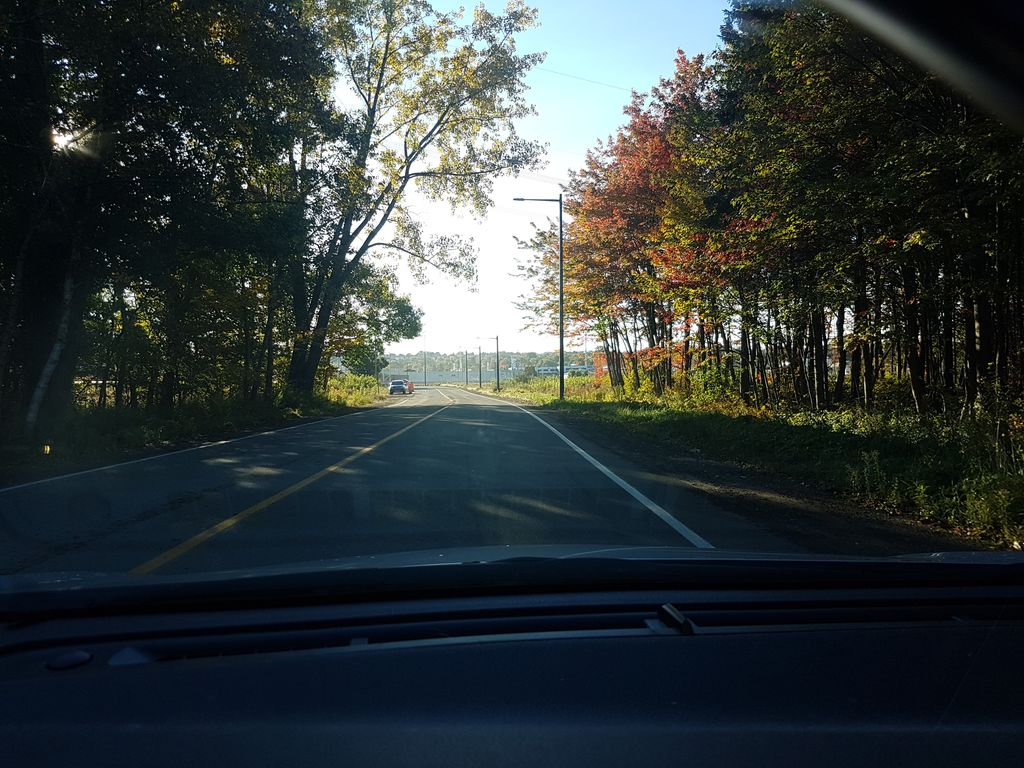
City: quebec_city